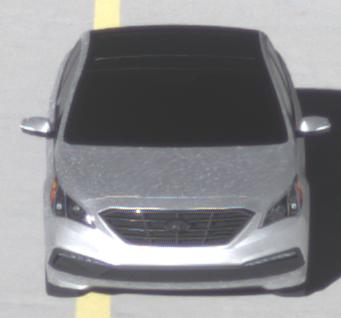
Make: Hyundai
Model: Sonata
Detailed model: Gen. 7
Model produced from: 2015
Model produced until: 2017
Doors: 4
Color: white
Road condition: dry road
Daytime: morning or afternoon
Contrast: high contrast